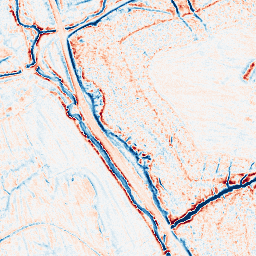
Category: edge_preserving
Decomposition family: anisotropic_diffusion
Decomposition parameters: iterations: 10
kappa: 100
gamma: 0.2
Upsampling method: bicubic
Upsampling parameters: scale: 8
Upsampling scale: 8